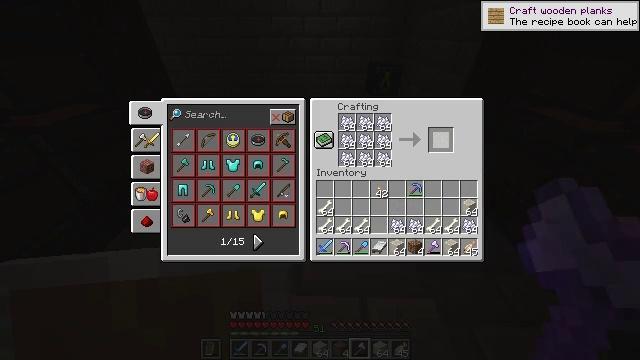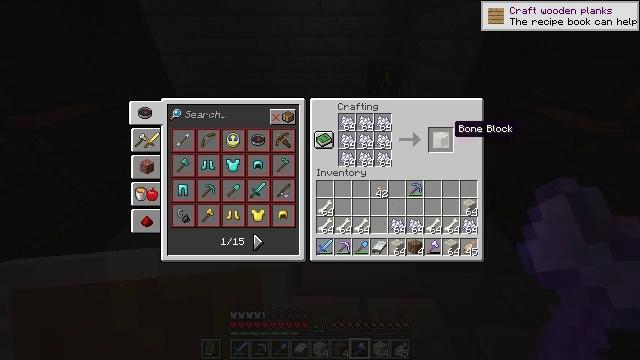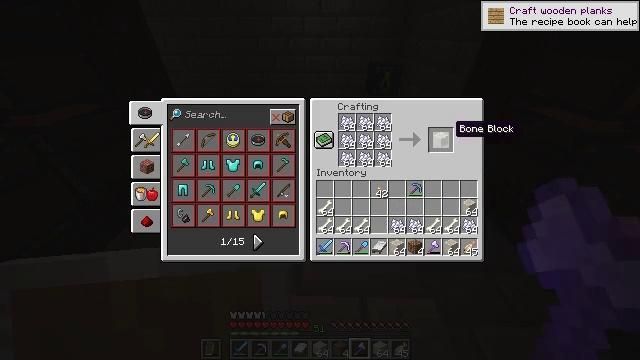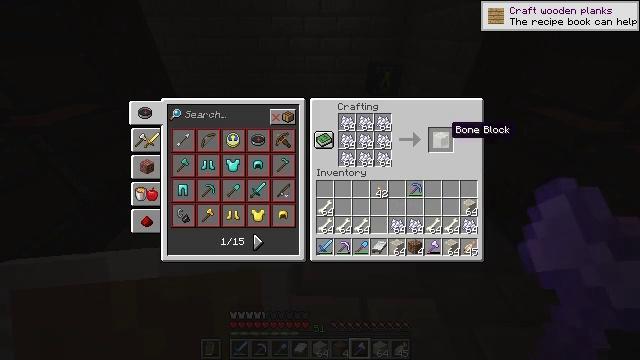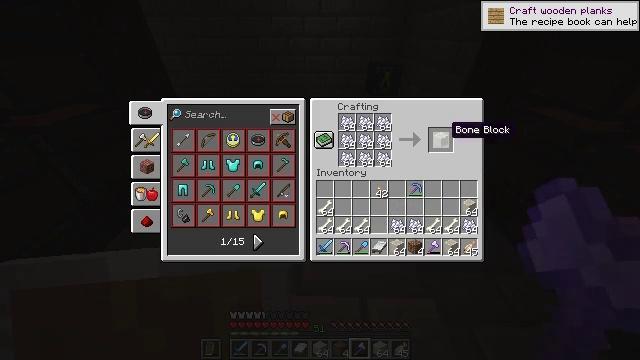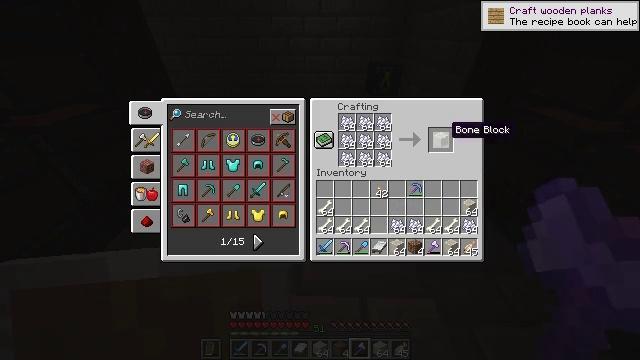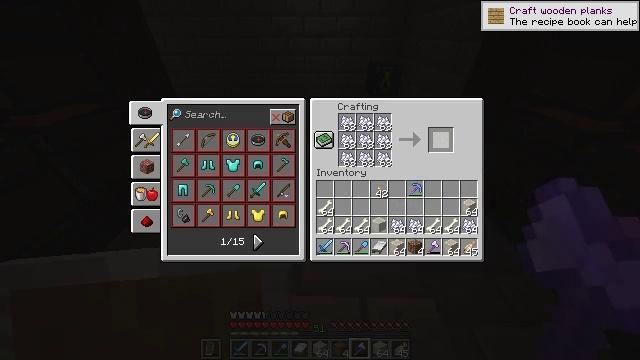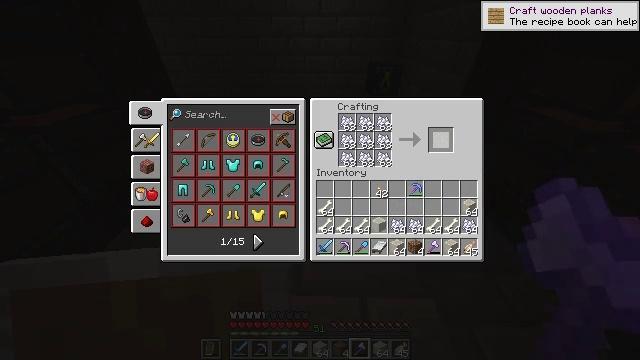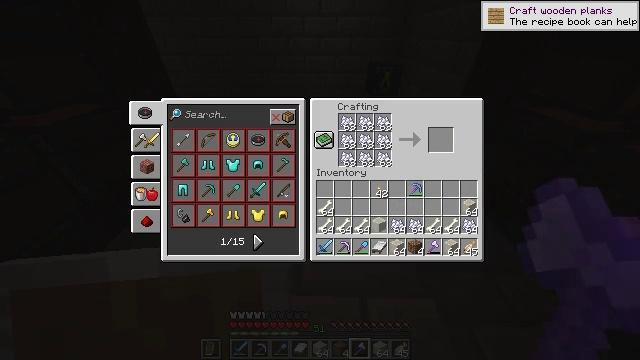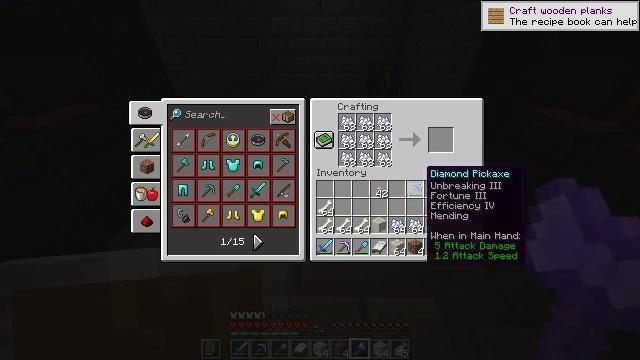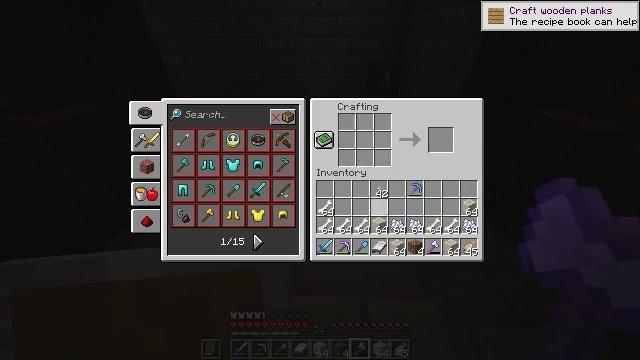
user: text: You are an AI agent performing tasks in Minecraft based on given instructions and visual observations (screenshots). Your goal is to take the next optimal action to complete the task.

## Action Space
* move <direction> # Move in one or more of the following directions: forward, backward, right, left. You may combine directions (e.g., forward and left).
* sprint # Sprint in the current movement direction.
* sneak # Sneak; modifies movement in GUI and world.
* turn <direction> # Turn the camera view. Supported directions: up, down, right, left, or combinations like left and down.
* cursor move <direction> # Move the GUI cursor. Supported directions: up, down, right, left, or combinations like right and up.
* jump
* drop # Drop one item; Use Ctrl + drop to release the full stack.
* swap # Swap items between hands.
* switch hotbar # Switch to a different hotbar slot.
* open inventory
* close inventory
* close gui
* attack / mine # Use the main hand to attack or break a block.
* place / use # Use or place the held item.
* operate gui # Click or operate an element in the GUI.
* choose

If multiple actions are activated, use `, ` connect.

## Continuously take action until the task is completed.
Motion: motion action
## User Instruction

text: Craft a bone block with bones.
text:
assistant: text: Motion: sneak
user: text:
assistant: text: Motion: sneak
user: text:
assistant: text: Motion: sneak
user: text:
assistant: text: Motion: sneak
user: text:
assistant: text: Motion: sneak
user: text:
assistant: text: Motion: sneak, choose
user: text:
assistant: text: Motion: sneak, choose
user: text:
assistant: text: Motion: sneak, cursor move left and down
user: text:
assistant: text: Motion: sneak, cursor move left and down
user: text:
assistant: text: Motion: sneak, cursor move left and down
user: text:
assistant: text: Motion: sneak